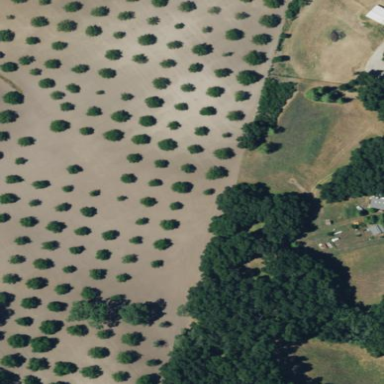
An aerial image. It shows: Orchard.